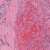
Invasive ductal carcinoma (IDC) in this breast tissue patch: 1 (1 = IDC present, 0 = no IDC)